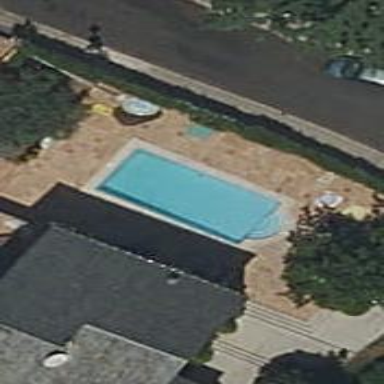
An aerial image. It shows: Swimming pool located in leisure land.